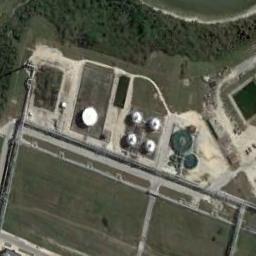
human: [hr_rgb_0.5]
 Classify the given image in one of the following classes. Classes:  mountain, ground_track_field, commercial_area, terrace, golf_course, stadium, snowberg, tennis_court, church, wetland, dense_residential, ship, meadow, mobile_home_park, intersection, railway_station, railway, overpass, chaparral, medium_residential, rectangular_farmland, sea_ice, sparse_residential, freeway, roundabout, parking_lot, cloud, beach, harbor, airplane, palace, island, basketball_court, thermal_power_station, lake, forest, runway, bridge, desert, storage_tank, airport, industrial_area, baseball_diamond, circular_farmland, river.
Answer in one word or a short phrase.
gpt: storage_tank